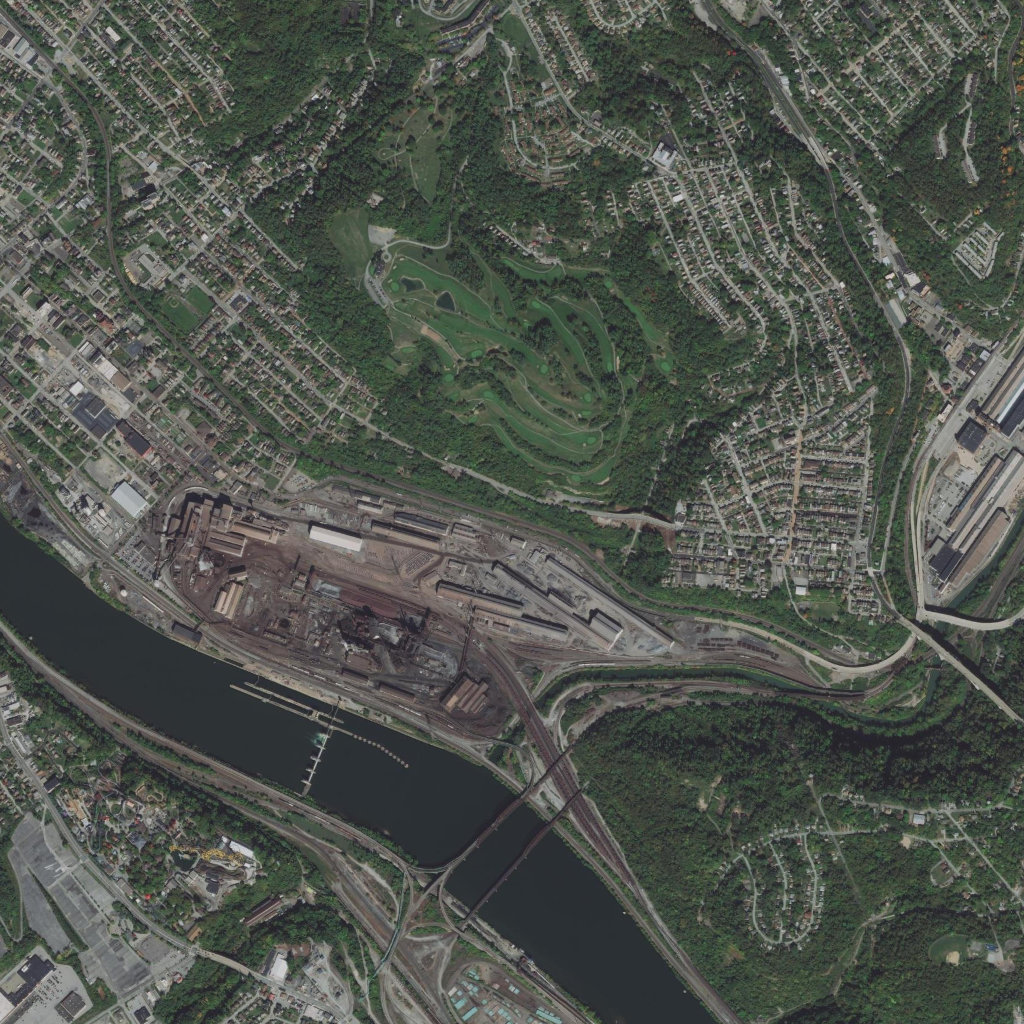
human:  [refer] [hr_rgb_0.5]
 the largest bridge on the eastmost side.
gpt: <box>[[87, 60, 99, 70, 0]]</box>